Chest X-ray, PA view. Patient: 73 years old, sex F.
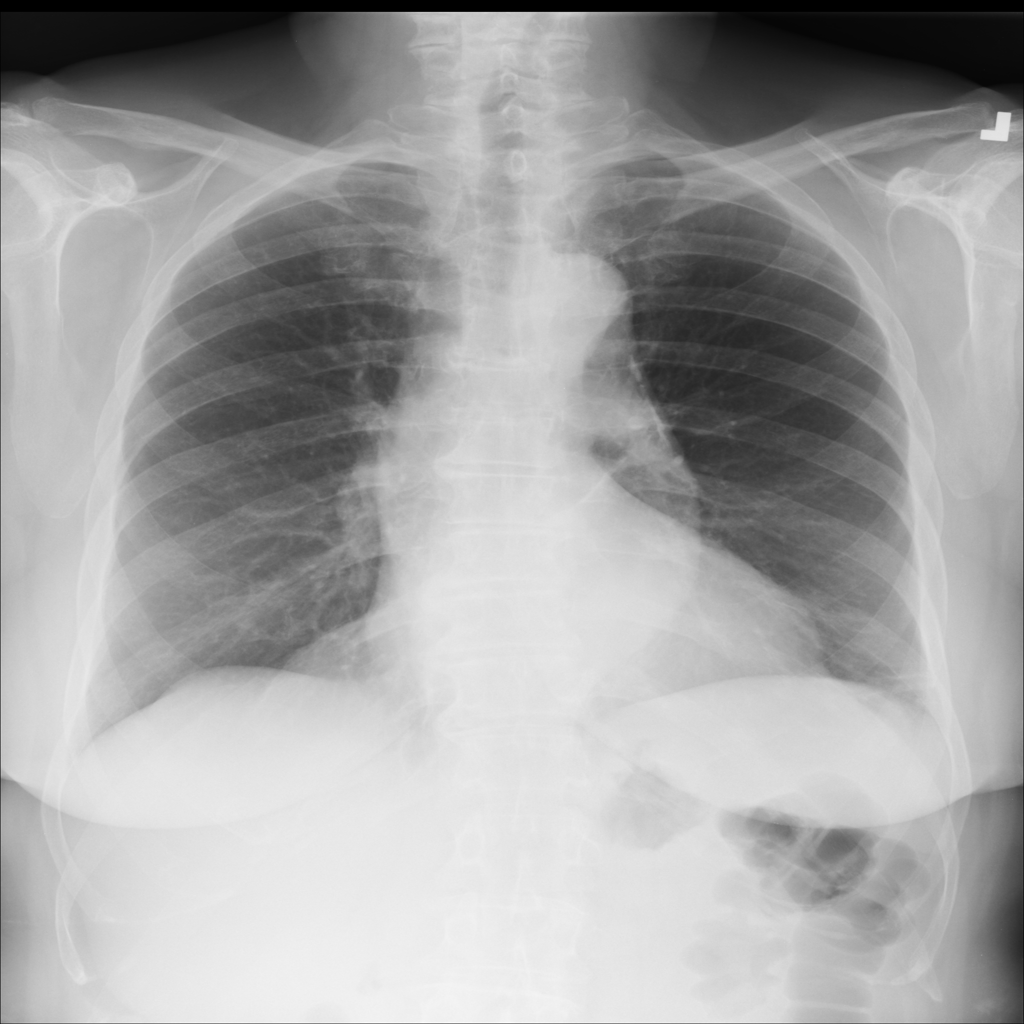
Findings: Atelectasis